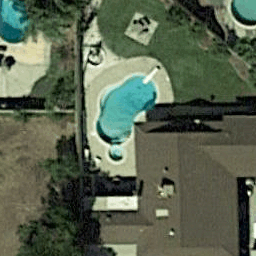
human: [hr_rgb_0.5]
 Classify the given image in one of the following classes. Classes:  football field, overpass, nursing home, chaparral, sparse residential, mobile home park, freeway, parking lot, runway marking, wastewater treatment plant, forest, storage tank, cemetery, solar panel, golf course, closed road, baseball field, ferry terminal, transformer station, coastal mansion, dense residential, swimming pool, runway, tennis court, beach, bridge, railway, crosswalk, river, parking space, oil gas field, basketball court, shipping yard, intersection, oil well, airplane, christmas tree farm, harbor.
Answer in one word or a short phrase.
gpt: swimming pool